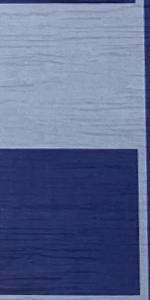
Label: Empty